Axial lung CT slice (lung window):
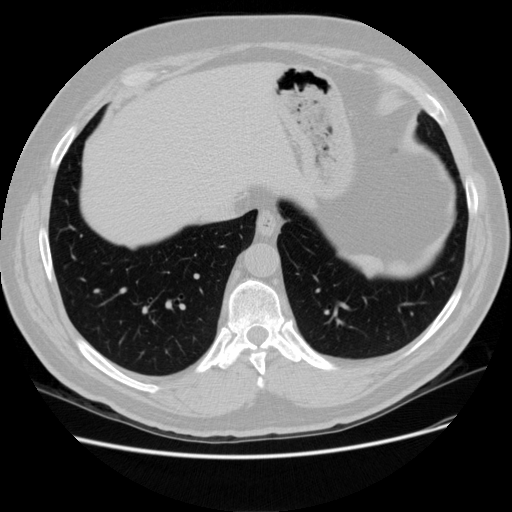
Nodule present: no